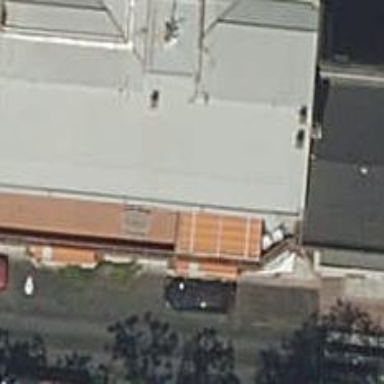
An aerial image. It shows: Greengrocer shop.